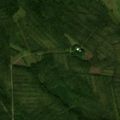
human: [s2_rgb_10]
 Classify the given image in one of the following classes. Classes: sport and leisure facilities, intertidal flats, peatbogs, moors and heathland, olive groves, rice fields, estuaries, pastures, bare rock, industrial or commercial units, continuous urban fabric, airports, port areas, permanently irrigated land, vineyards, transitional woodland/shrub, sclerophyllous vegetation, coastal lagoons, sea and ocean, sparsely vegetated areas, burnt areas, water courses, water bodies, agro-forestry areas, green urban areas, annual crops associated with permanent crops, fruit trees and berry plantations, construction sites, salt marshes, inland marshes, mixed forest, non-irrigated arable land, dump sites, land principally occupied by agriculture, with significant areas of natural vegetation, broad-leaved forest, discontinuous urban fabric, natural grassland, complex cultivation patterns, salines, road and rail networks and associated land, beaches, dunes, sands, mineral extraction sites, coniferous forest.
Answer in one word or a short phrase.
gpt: coniferous forest, mixed forest